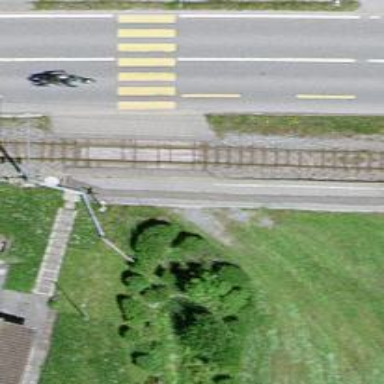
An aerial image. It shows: Asphalt footway.